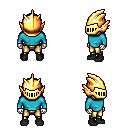
a pixel art fantasy rpg character, male body template, skeleton, teal long-sleeve shirt, gold greaves, blue bangs hairstyle, gold helm, black shoes, four views (front, back, left, right), 2x2 character sprite sheet, small pixel art, hard edges, no anti-aliasing